Field crop: tomato
Growth stage: 1
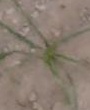
Species: cyperus